Question: I am trying to get a multi-line chart using StockChart. First I tried without specifically setting color properties, but the lines I got were all orange. So I tried to force the graphs to have different colors, using the "colors" array in StockPanel class. This works for setting legendColor but failed when setting the line colors.
Did I do anything silly? How can I trigger the color auto-assigning?
Here is my code:
'''
var stockPanel1 = new AmCharts.StockPanel();
stockPanel1.showCategoryAxis = true;
var graph1;
$.each($("#building-select").val(), function(index, value) {
graph1 = new AmCharts.StockGraph();
graph1.valueField = buildingNames[value];
graph1.legendColor = stockPanel1.colors[index]; // this works
graph1.lineColor = stockPanel1.colors[index]; // this does not work
graph1.title = buildingNames[value];
graph1.bulletBorderColor = "#FFFFFF";
graph1.bulletBorderAlpha = 1;
graph1.balloonText = buildingNames[value] + ":<b>$[[value]]</b>";
stockPanel1.addStockGraph(graph1);
});
'''
It is what I get from the code. Notice that legend colors are set accordingly but line colors are still orange.

Update:
I replaced the creation code with JSON format, adding "useDataSetColors: false" config. It works for the initial line.
'''
stockGraphs: [{
id: "g1",
valueField: $("#type-select").val(),
comparable: true,
useDataSetColors: false,
lineColor: Colors[0], // this works
compareField: $("#type-select").val(),
balloonText: "[[title]]:<b>$[[value]]</b>",
compareGraphBalloonText: "[[title]]:<b>$[[value]]</b>"
}]
'''
For ongoing added lines, I assigned the color property to datasets directly:
'''
$.each($(this).val(), function(index, value) {
chartDataSets[value].color = Colors[index];
if (index == 0) {
chart.mainDataSet = chartDataSets[value];
} else {
chartDataSets[value].compared = true;
}
});
'''
I guess it's just some work-around, please let me know if there are better ways, many thanks.
Plus, how can I add axis labels and re-position the legend to the bottom? The configs which work for regular amCharts seem not working in StockCharts.
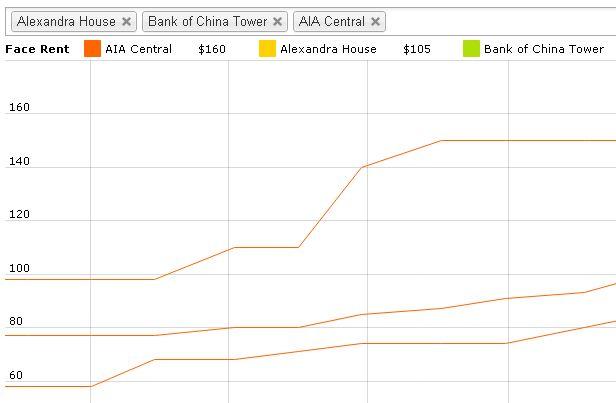
Answer: Try to set graph.useDataSetColors = false;